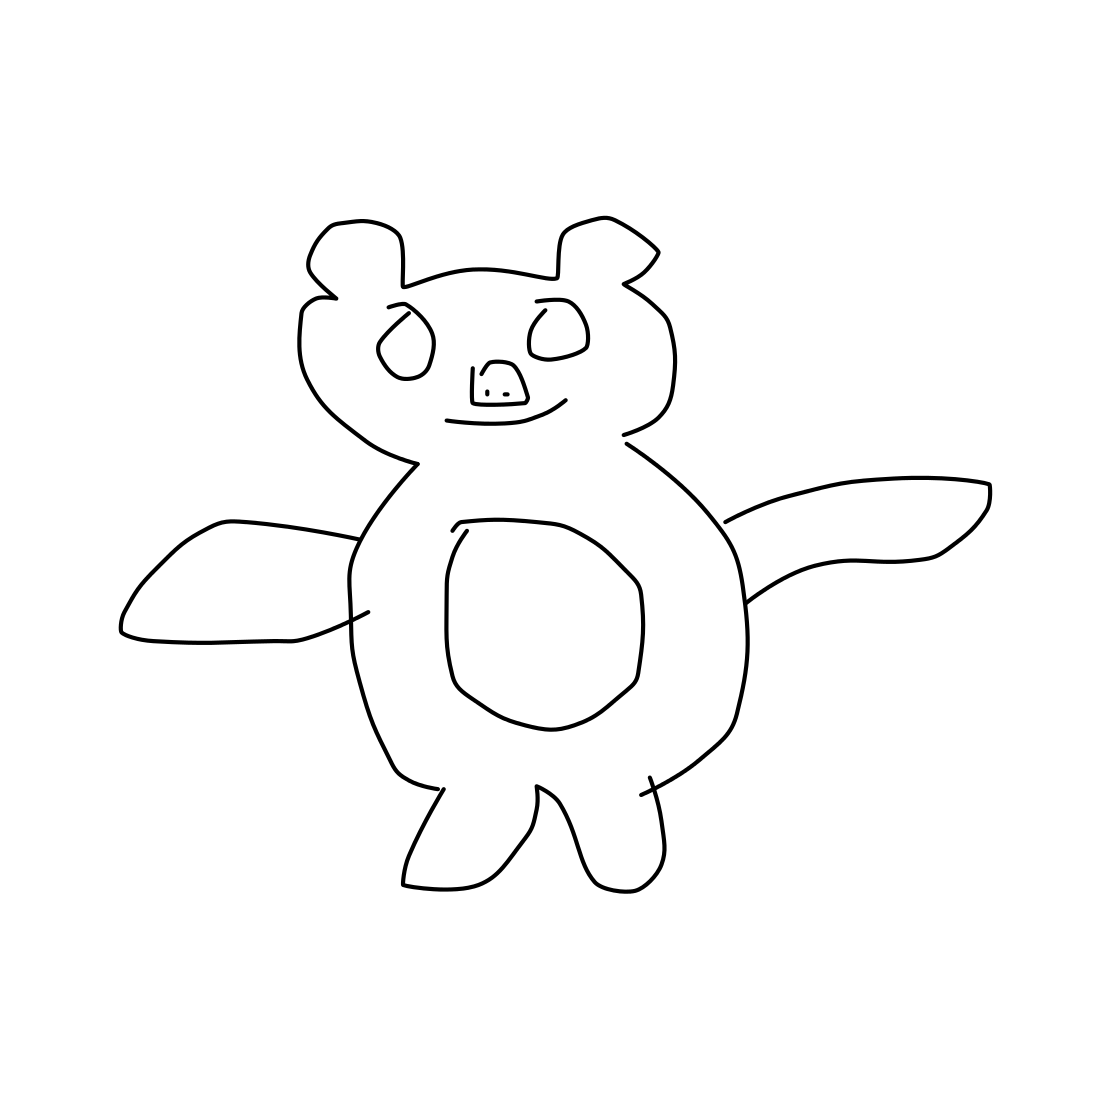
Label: teddy-bear